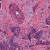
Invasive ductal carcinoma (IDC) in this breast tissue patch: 1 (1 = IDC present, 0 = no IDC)